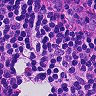
Metastatic tissue present: no